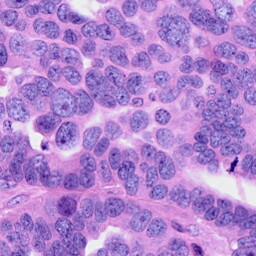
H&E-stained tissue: Ovarian